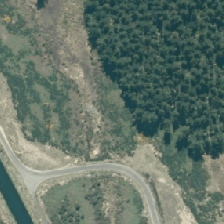
Land cover: harvested_forest